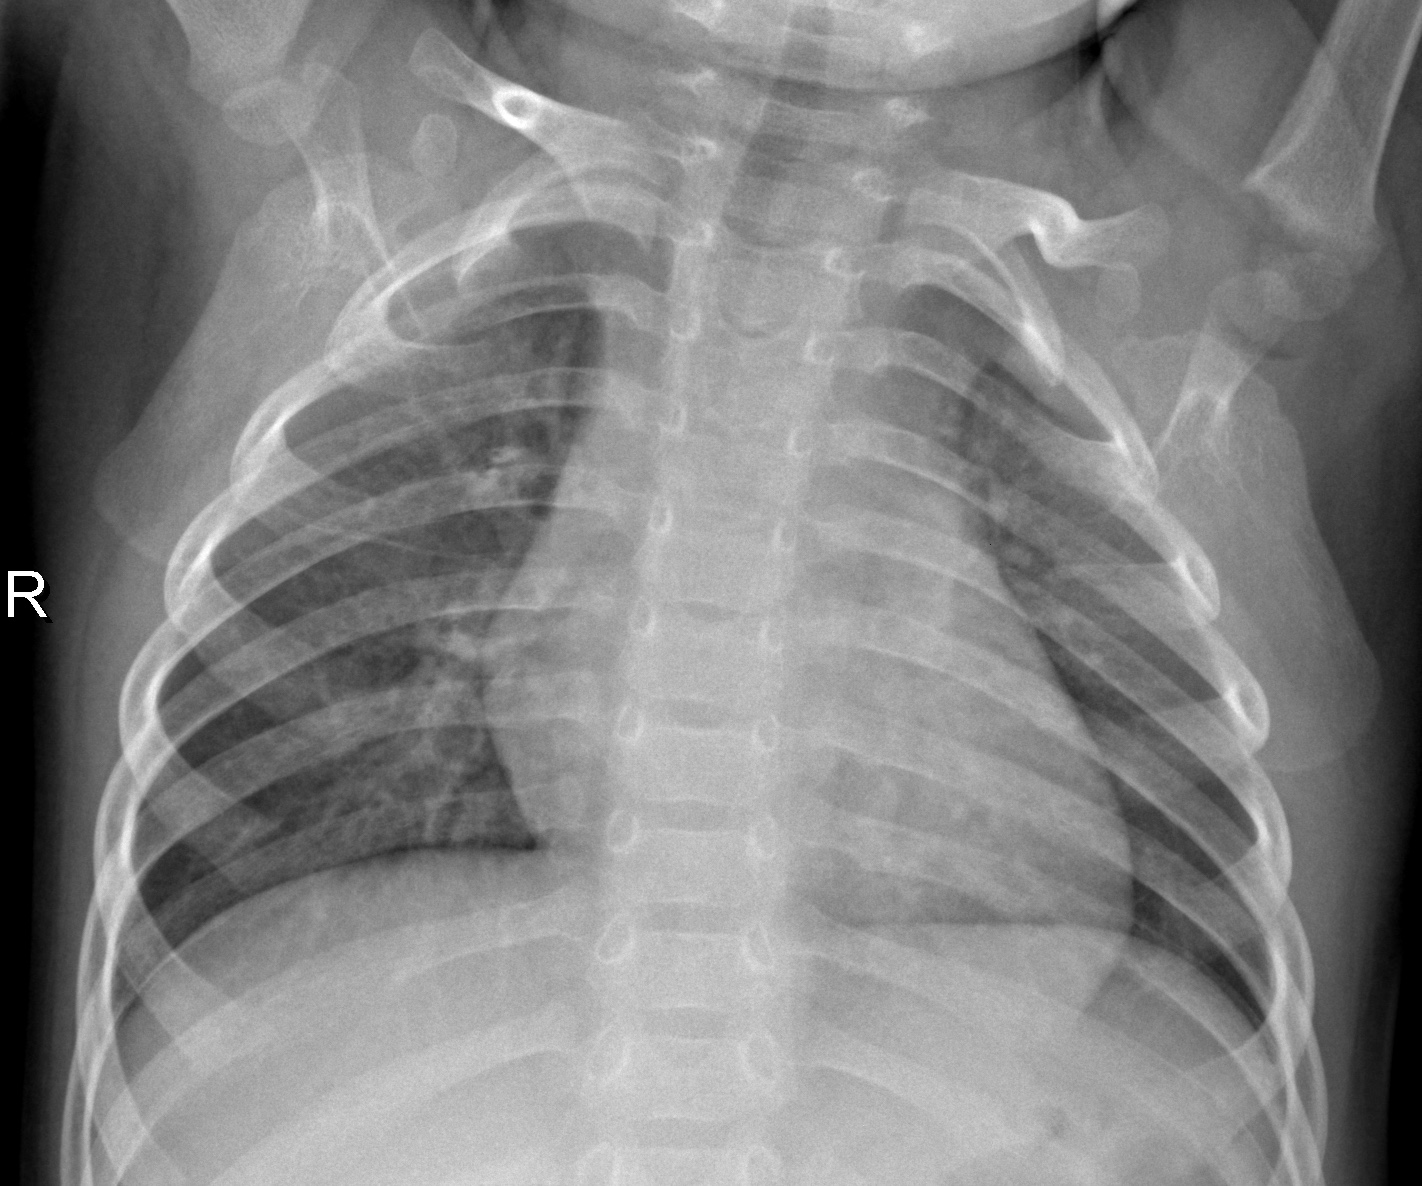
Diagnosis: NORMAL